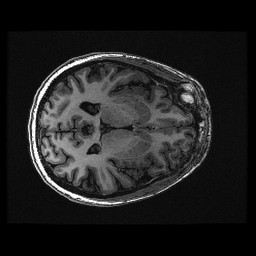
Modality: T1w
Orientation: axial
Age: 23
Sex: female
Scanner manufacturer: ge
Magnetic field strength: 3 T
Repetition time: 0.008848 s
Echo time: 0.003544 s